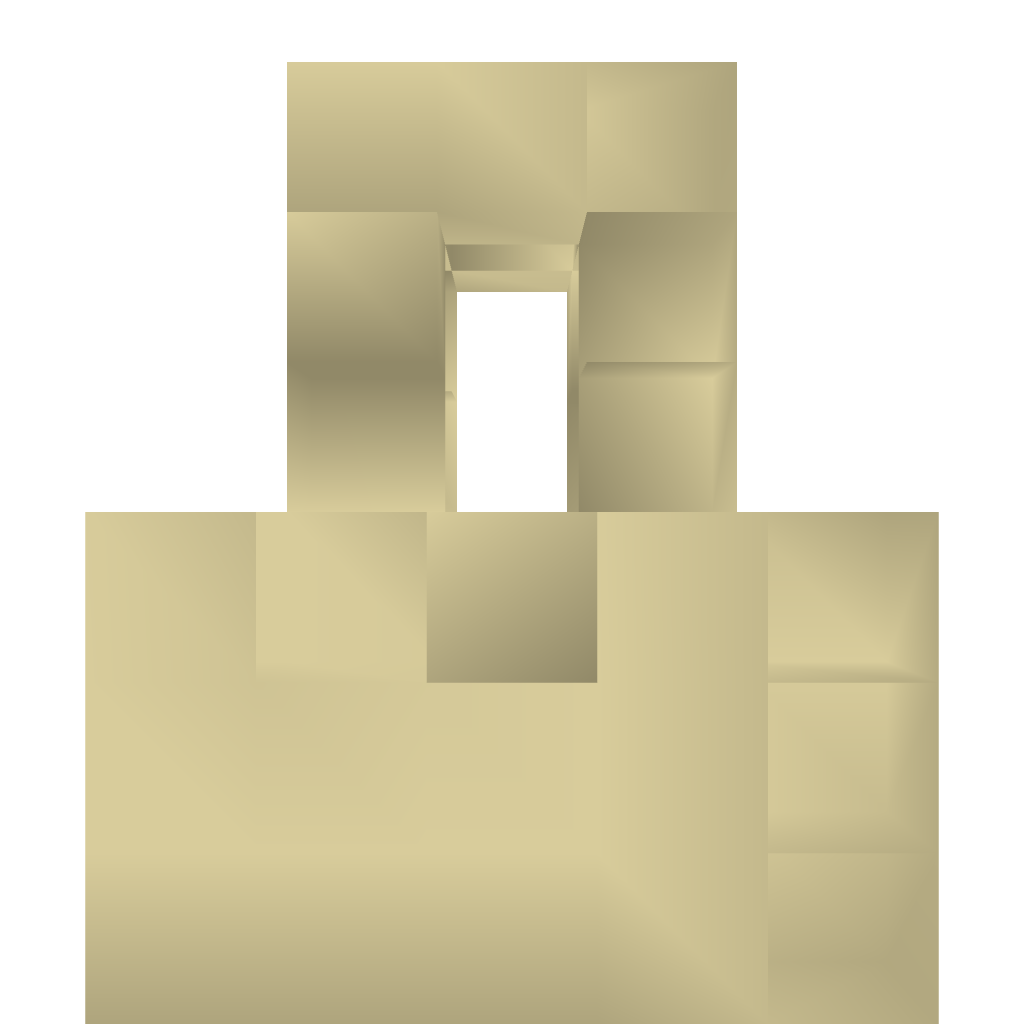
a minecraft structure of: desert fountain